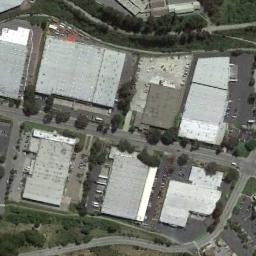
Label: industrial_area